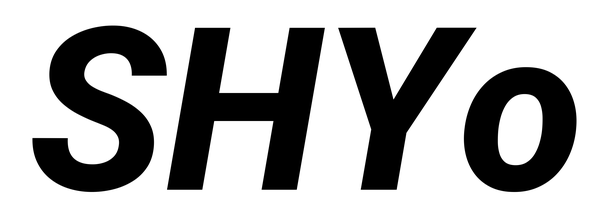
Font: Roboto-Italic_ExtraBold_Italic